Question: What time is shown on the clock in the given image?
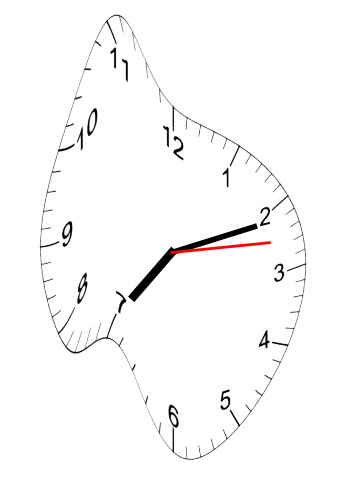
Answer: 07:11:13